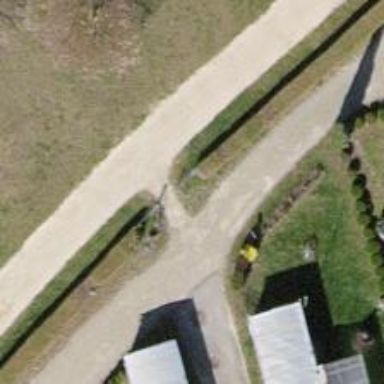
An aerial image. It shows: Gate.